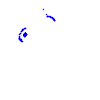
Particle: kaon